Question: On iPhone 5s using iOS7 (not tested 6) my application has black bars on the left and right sides of the screen reducing the screen size, but is correctly opening fullscreen on every other iOS device I have so far tested. Screenshot below.

I have been searching and have not found any mention of this as a bug, have replicated on two iPhone 5's iOS7 devices though and is definitely a problem.
I'm using Air 3.9.
Has anyone encountered this / know how to fix?
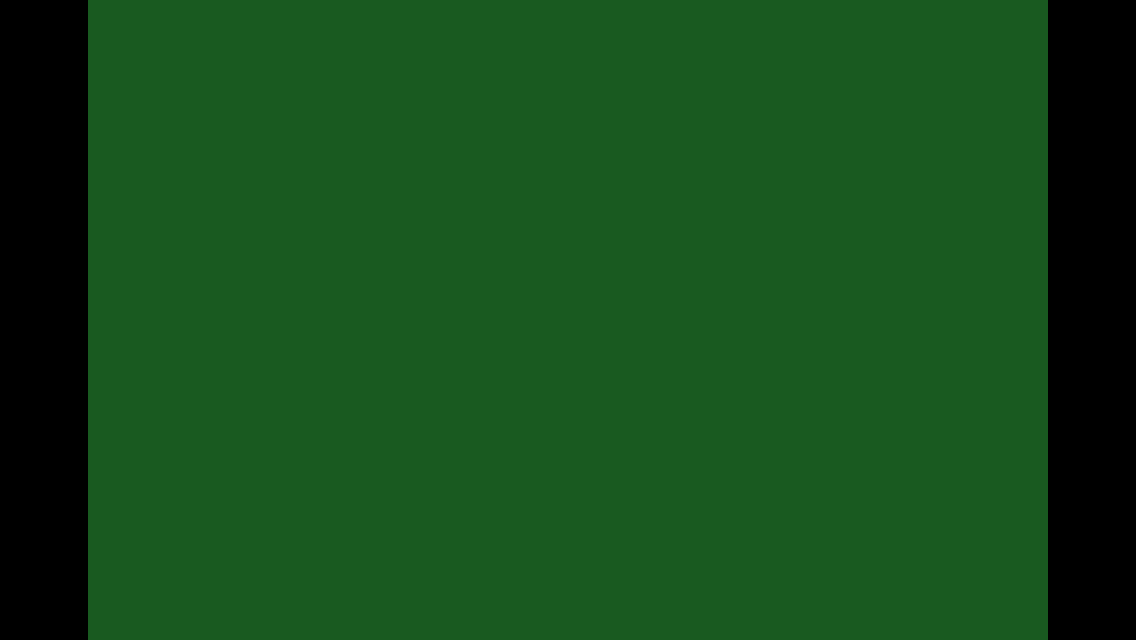
Answer: I had to include an extra iOS splash screen
There is a full list of images here: <URL>, apparently a few Air apps have been getting rejected because they are missing the new iOS7 size images.
Example images:
- 320 x 480 - iPhone, standard resolution
- 640 x 960 - iPhone, high resolution
- 640 x 1136 - iPhone, high resolution, 16:9 aspect ratio
- 768 x 1004 (AIR 3.3 and earlier) 768 x 1024 (AIR 3.4 and higher) - iPad, portrait orientation
- 1536 x 2008 (AIR 3.3 and earlier) - 1536 x 2048 (AIR 3.4 and higher) - iPad, high resolution, portrait orientation
- 768 x 1004 (AIR 3.3 and earlier)768 x 1024 (AIR 3.4 and higher) - iPad, upside down portrait orientation
- 1536 x 2008 (AIR 3.3 and earlier)1536 x 2048 (AIR 3.4 and higher) - iPad, high resolution, upside down portrait orientation
- 1024 x 768 - iPad, left landscape orientation
- 2048 x 1536 - iPad, high resolution, left landscape orientation
- 1024 x 768 - iPad, right landscape orientation
- 2048 x 1536 - iPad, high resolution, right landscape orientation
- 320 x 480 - example:// URL on standard iPhone
- 640 x 960 - example:// URL on high-resolution iPhone
- 768 x 1004 - example:// URL on iPad in portrait orientations
- 1024 x 768 - example:// URL on iPad in landscape orientations